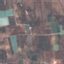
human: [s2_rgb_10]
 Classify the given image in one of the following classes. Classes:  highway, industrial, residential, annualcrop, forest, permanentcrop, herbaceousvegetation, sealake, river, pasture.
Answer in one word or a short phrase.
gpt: PermanentCrop